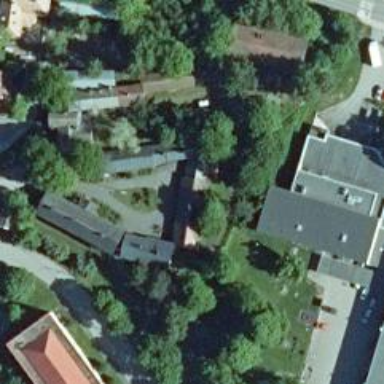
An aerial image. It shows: Community center catered towards religious activities.